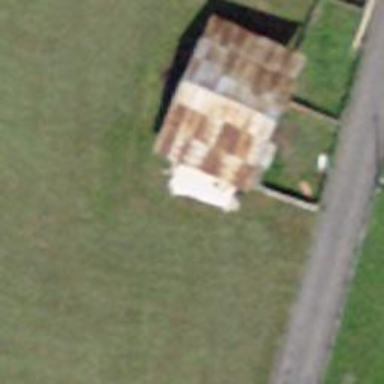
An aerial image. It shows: Rural barn.